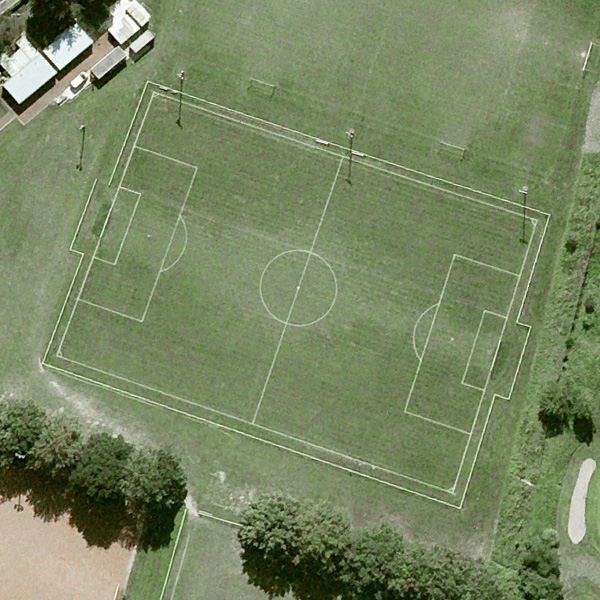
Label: Playground